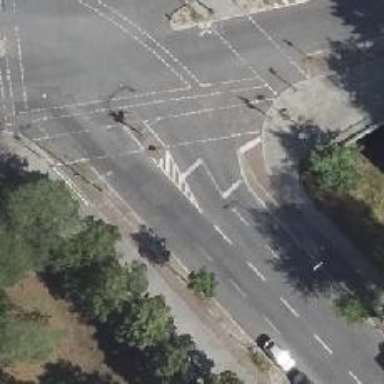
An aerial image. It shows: Road with traffic signals for signaling.